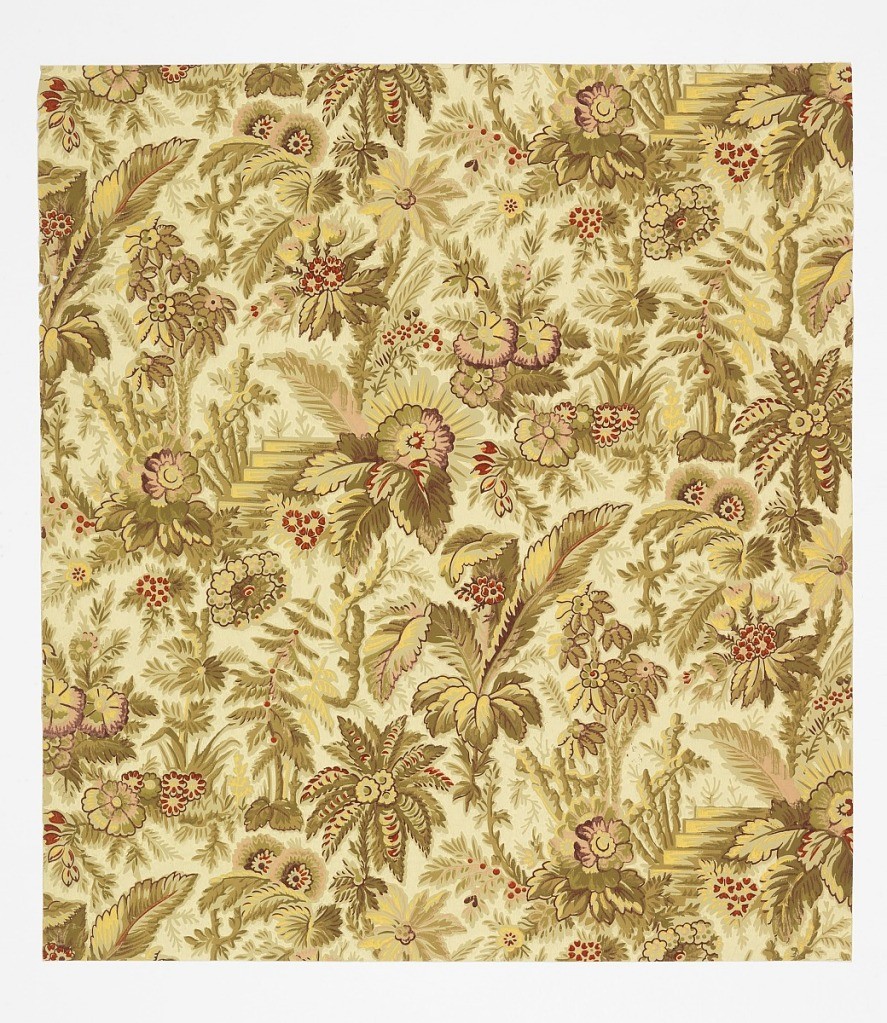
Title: Sidewall
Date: ca. 1880
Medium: Machine-printed paper
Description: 1970-26-4-cdd: Aesthetic or Anglo-Japanesque pattern with overlap...;     1970-26-4-cm: Aesthetic style design. Dense all-over pattern rem...